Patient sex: M
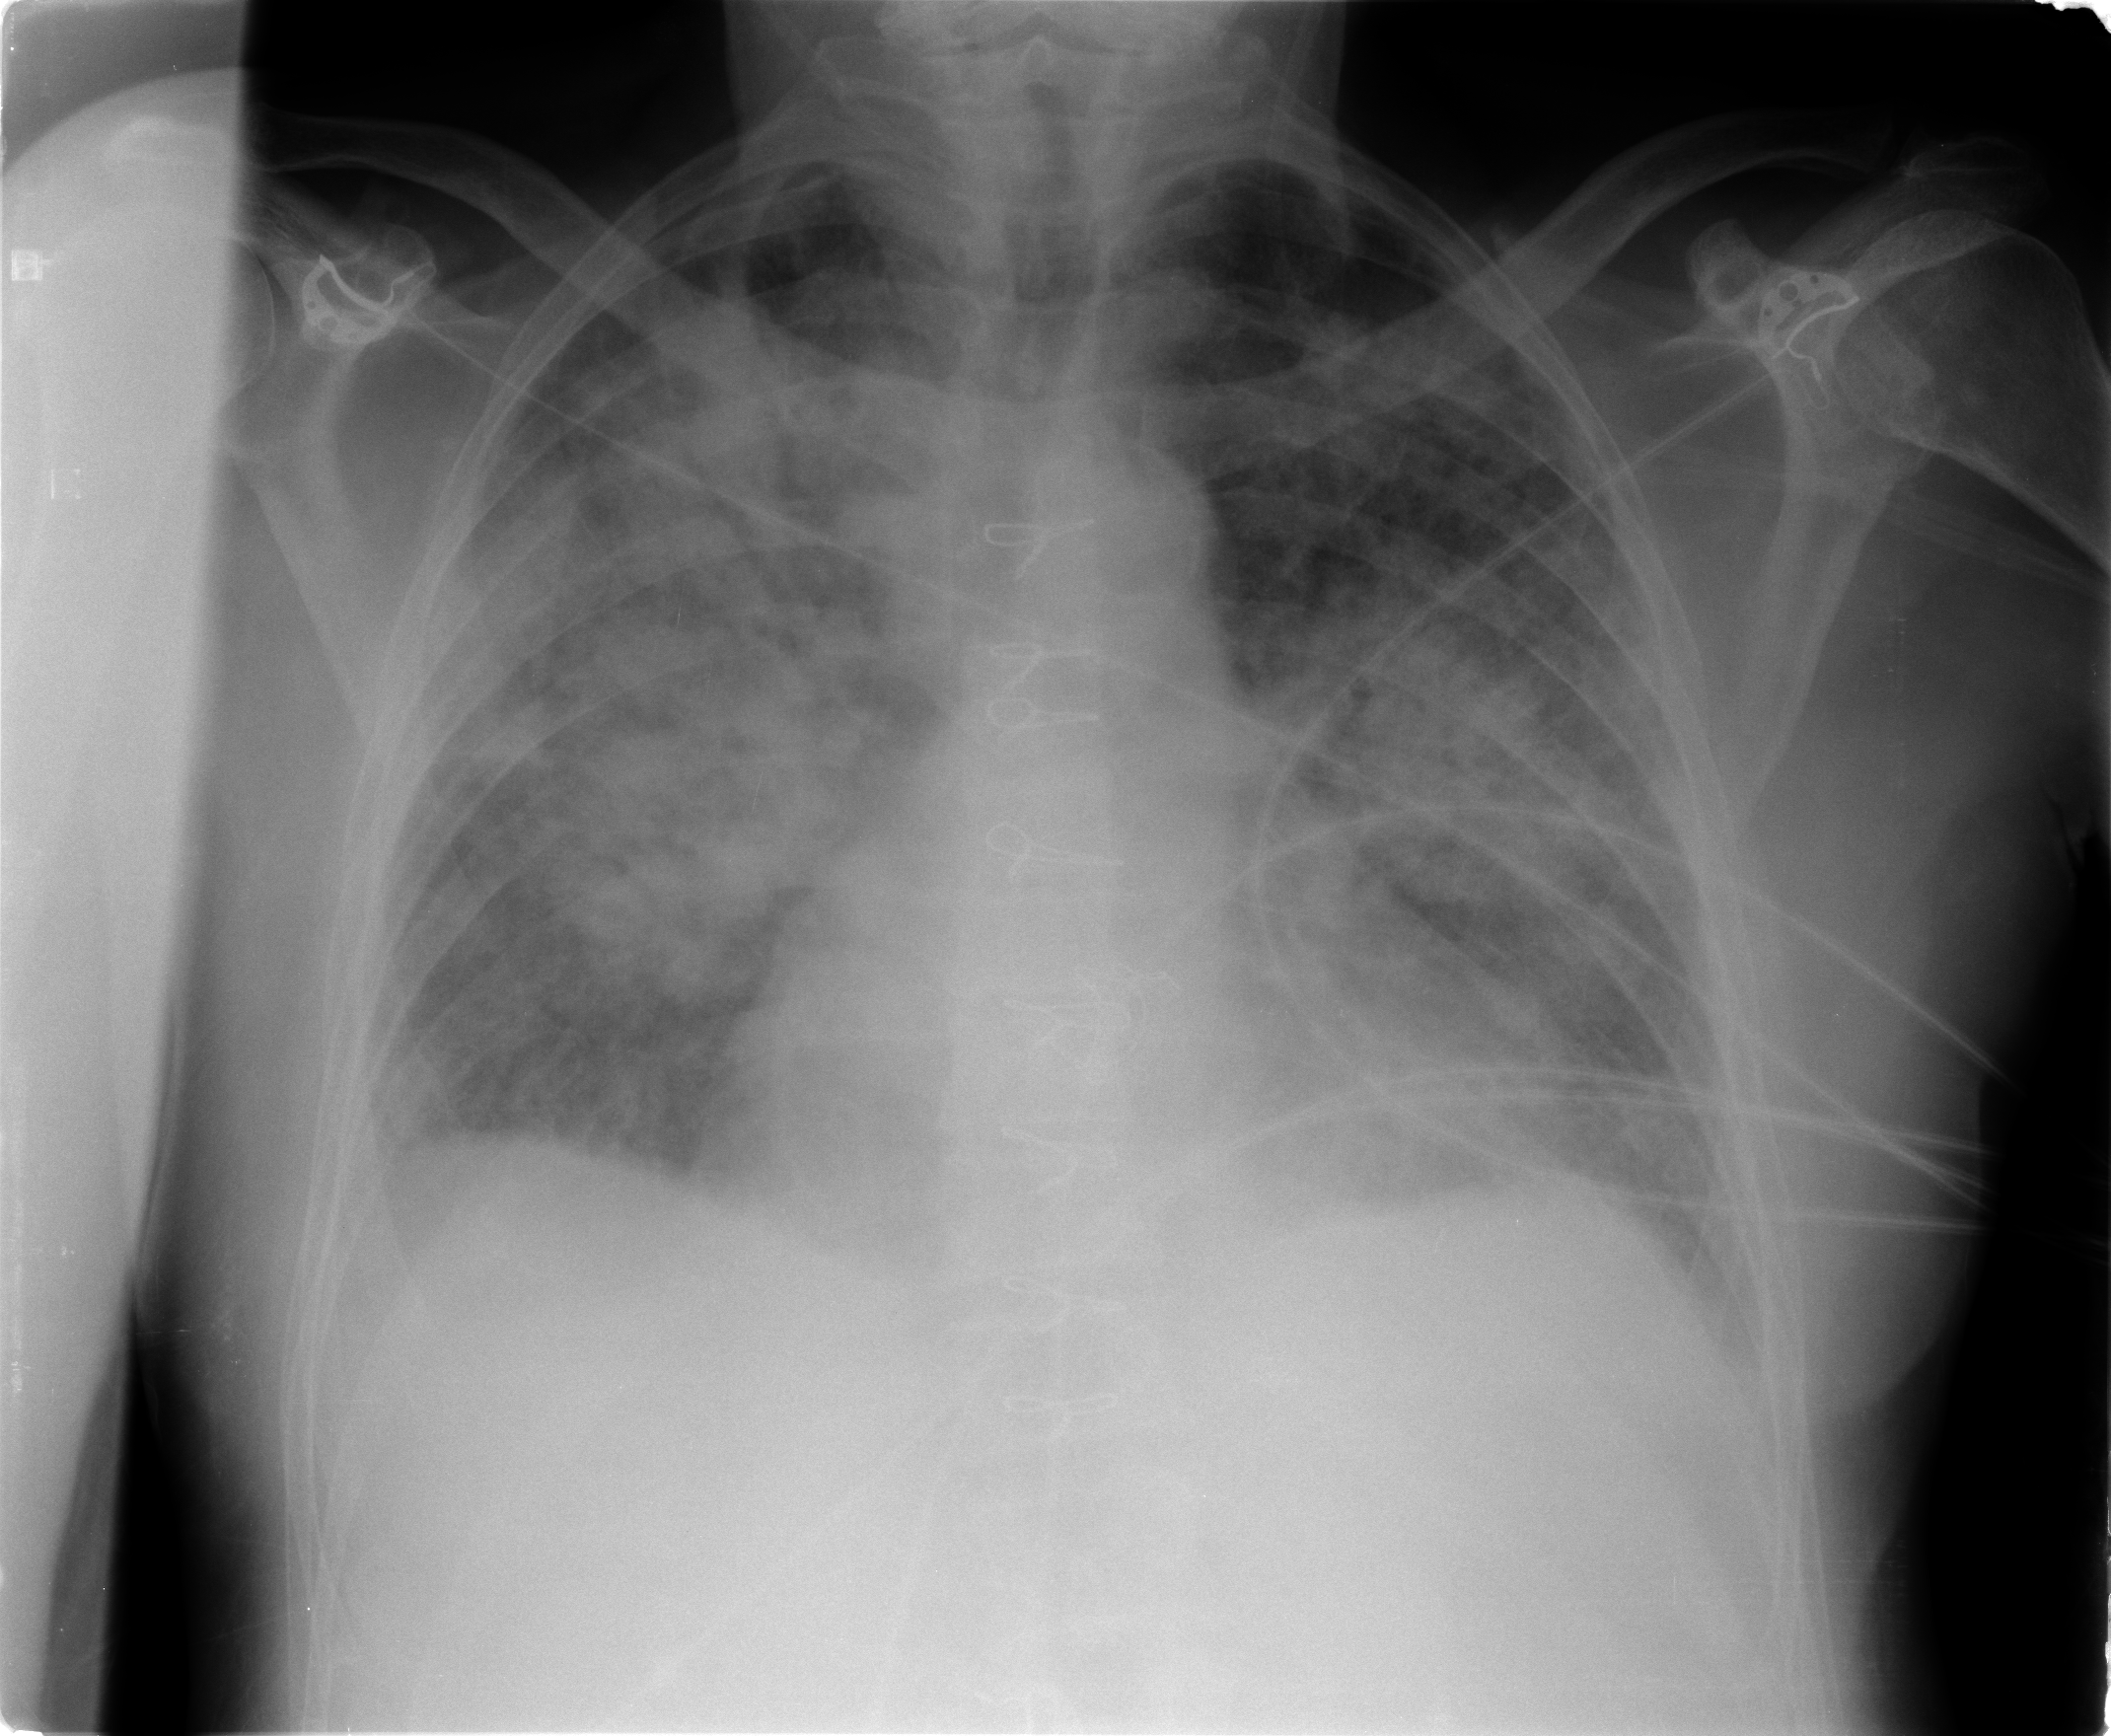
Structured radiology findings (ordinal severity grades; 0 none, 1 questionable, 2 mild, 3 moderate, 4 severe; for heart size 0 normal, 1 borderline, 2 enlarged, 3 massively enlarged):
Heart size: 1
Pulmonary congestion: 2
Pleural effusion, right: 0
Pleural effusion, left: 0
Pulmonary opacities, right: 4
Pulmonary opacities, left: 3
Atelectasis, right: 2
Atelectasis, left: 1